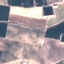
Label: PermanentCrop